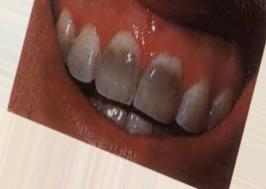
Condition: Tooth Discoloration